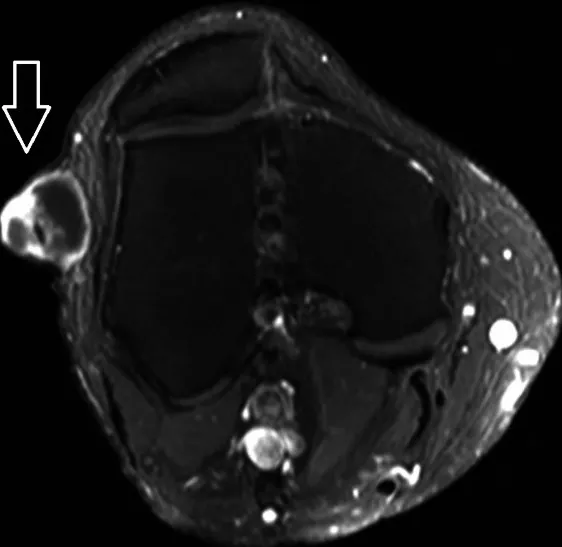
Axial MRI of the right knee (T1-weighted, post-contrast) demonstrating peripheral contrast enhancement along the laterally located lesion (arrow). . MRI, magnetic resonance imaging.
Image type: radiology (mri)